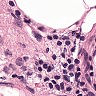
Metastatic tissue present: no